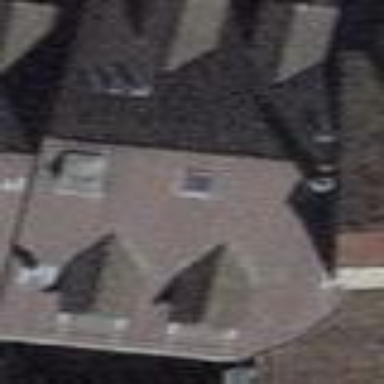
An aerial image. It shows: Building with tile roof.